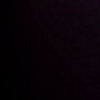
Label: space